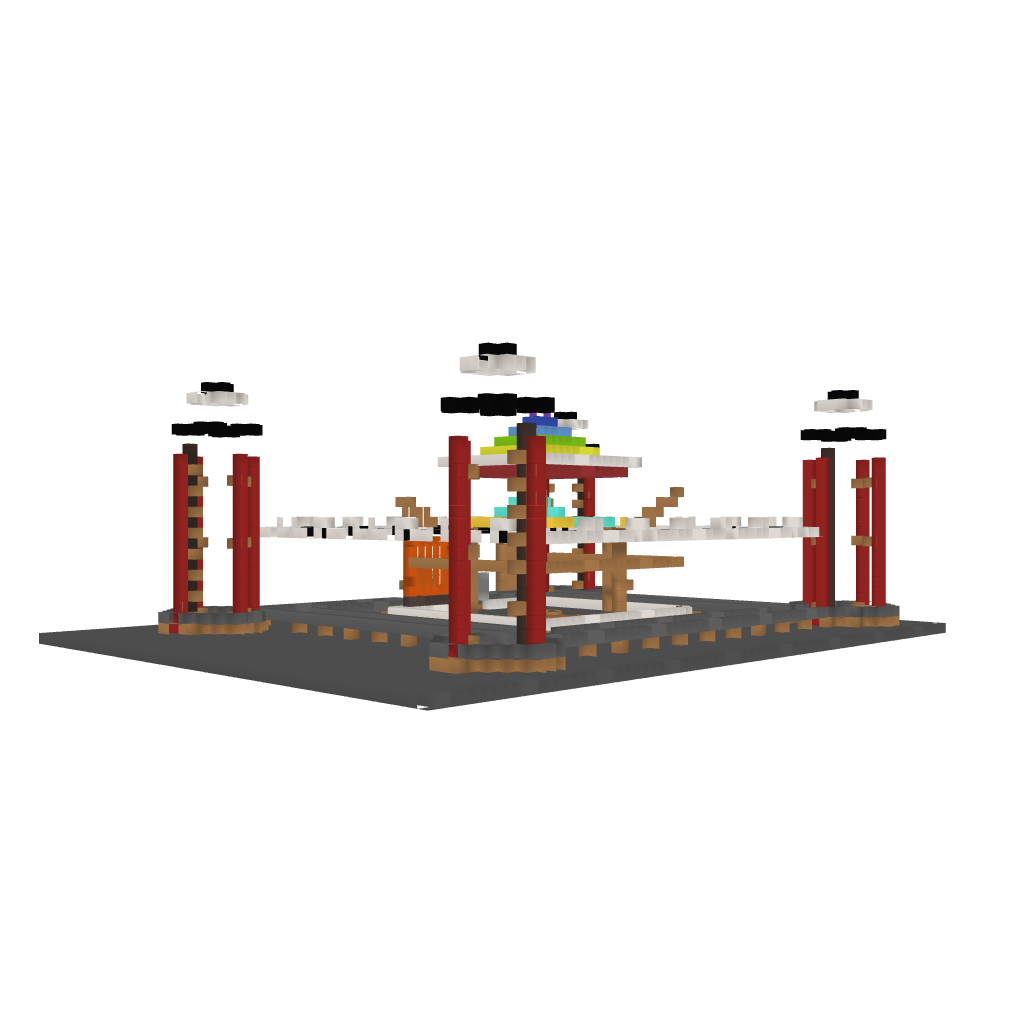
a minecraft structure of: White Castle V1